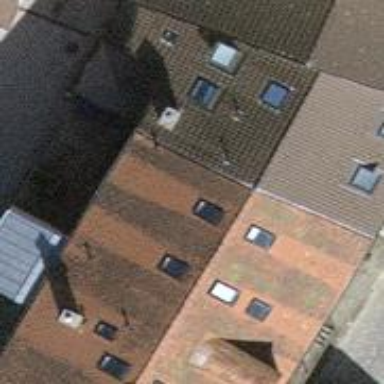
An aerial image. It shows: School building.